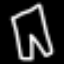
Label: pants